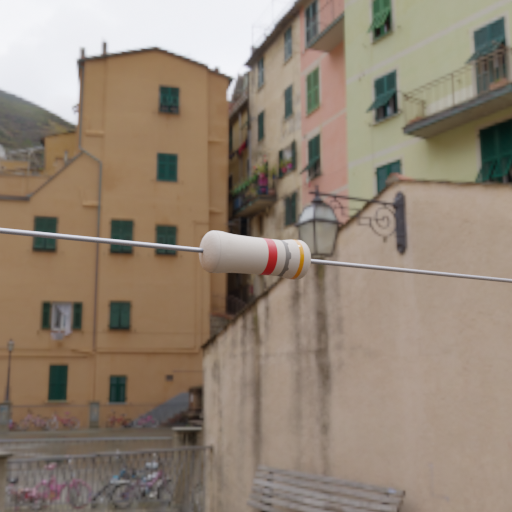
Resistor colour bands (in order): red, gray, orange